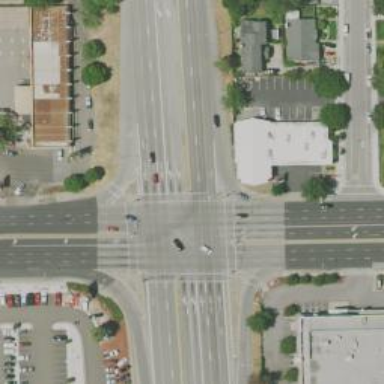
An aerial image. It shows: Solid stop line on the road.